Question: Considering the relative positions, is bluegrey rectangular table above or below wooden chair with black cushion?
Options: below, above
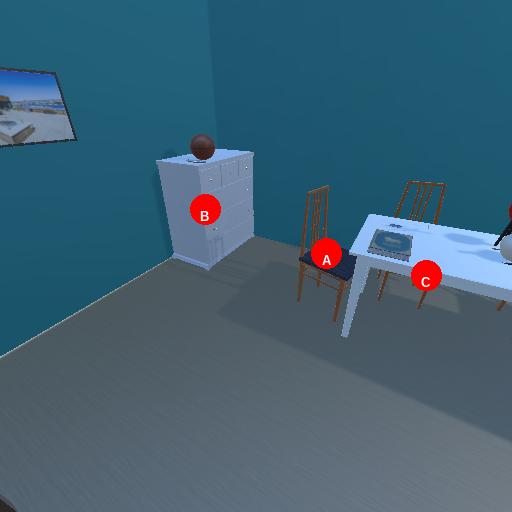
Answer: below